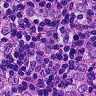
Metastatic tissue present: yes